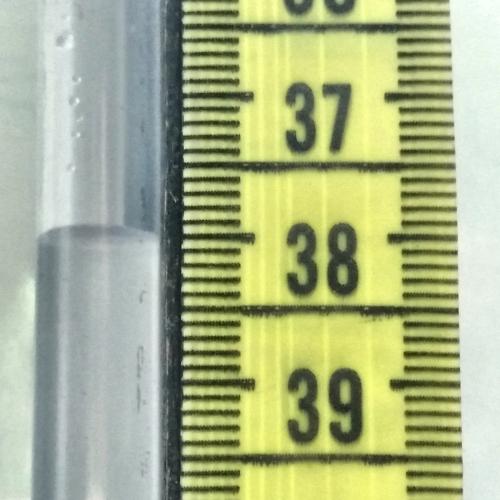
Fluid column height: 38.0 cm